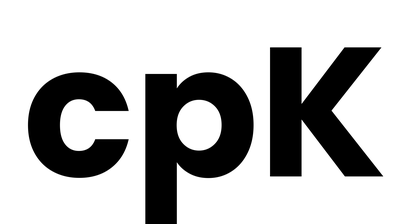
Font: Poppins-Bold